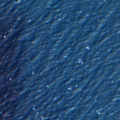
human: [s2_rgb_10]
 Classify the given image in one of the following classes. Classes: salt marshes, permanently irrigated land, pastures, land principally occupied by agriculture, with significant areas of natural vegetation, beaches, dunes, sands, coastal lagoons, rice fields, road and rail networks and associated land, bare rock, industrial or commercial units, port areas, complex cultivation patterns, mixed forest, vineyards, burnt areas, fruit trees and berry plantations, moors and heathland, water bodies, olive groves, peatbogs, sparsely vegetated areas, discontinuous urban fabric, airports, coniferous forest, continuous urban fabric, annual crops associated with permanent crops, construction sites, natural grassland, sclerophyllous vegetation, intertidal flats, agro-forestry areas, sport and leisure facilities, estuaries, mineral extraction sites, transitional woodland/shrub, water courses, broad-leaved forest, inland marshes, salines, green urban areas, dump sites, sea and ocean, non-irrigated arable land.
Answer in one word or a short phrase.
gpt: sea and ocean